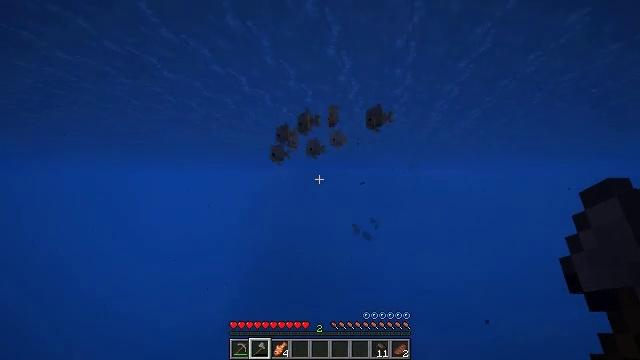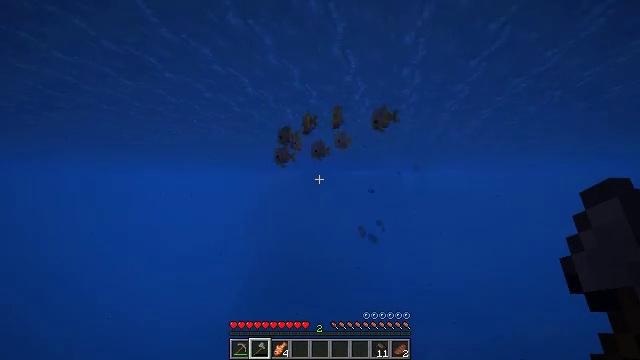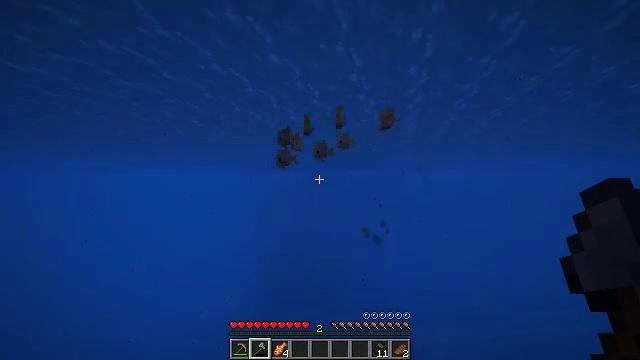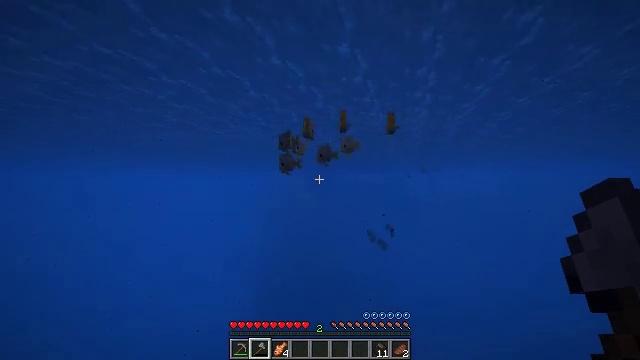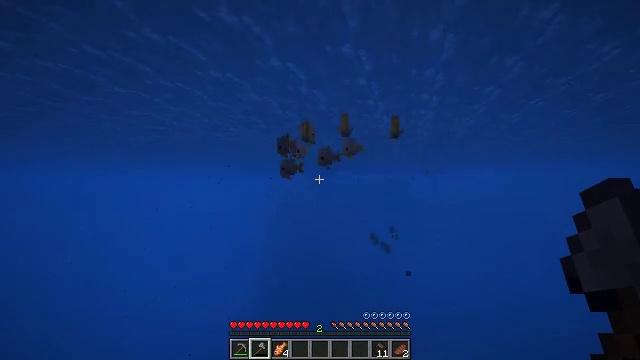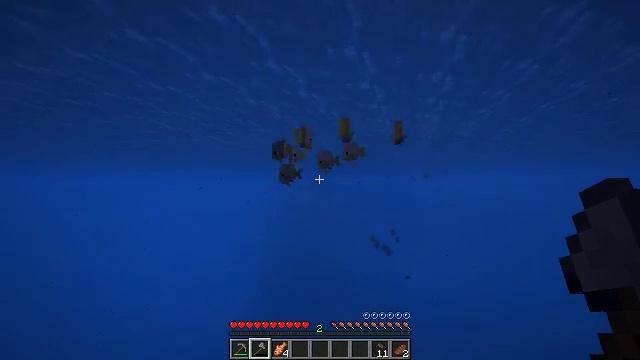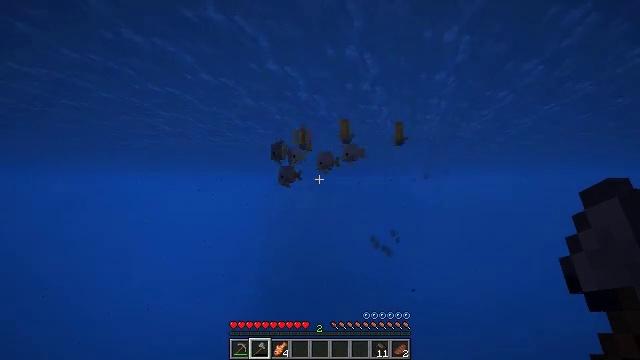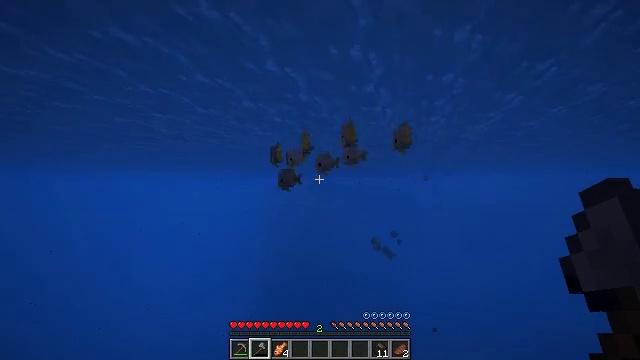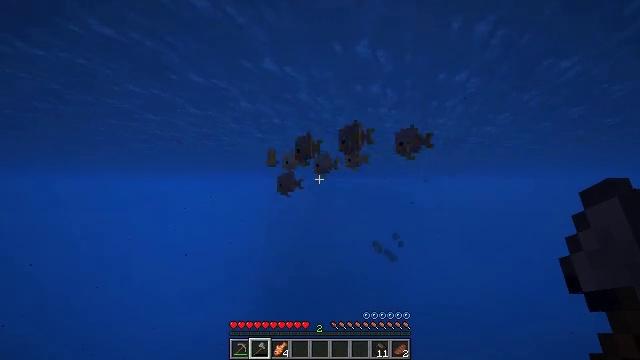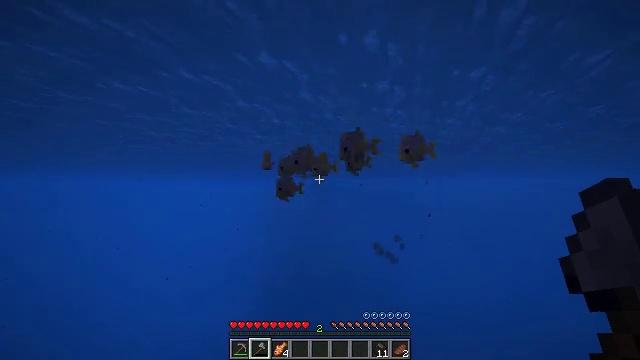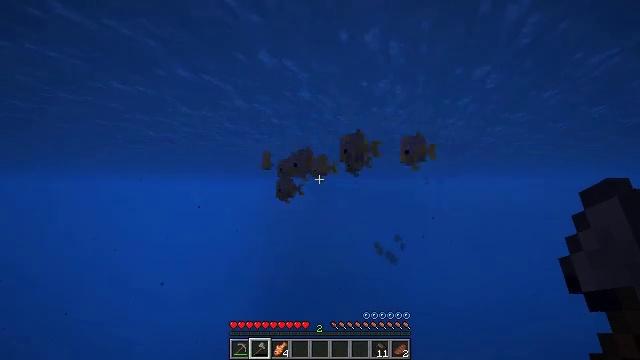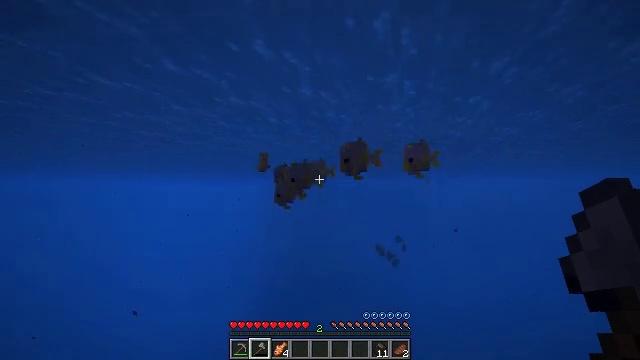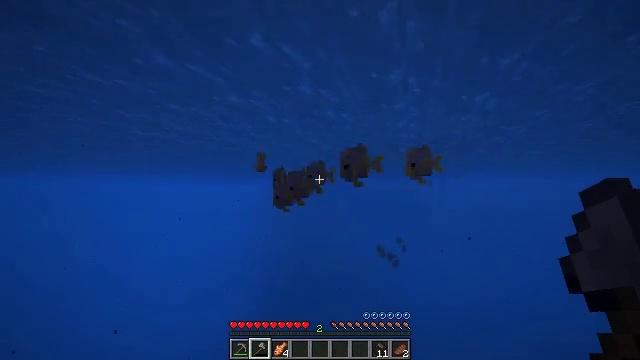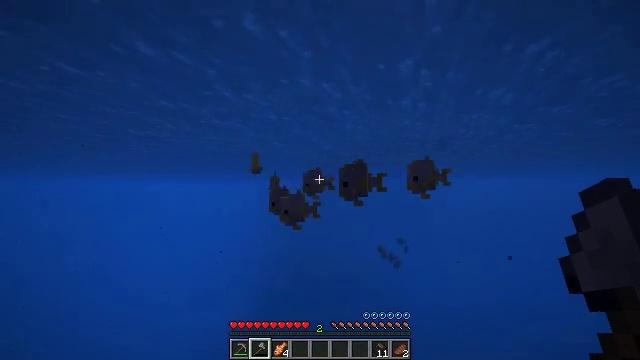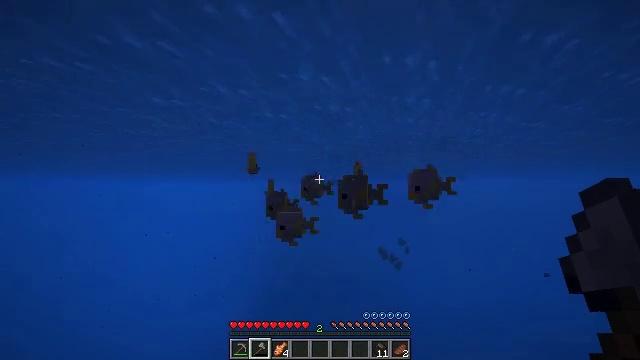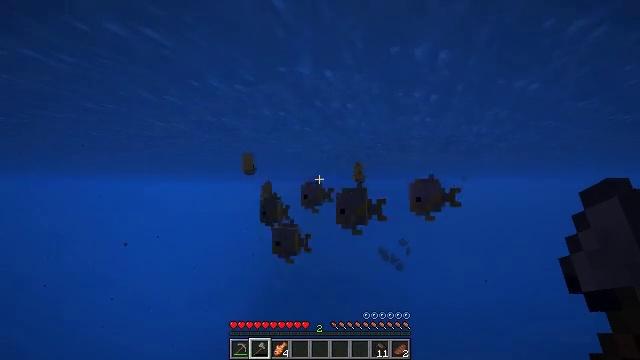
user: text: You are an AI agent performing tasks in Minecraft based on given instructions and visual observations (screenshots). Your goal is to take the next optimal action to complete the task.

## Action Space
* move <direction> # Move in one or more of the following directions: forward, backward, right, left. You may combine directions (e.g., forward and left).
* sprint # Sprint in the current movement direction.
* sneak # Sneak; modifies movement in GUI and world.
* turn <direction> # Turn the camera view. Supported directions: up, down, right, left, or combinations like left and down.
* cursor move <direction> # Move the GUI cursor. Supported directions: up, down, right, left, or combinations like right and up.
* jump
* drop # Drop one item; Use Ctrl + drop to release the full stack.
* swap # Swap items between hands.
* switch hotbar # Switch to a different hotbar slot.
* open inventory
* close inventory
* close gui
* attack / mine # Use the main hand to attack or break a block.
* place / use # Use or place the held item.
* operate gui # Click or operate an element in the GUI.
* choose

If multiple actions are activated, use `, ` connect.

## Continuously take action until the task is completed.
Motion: motion action
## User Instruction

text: Kill mobs in the water.
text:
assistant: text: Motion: move forward, turn left, jump
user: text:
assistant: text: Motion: move forward, jump
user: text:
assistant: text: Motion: move forward, turn left, jump
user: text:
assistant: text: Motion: move forward and move left, jump
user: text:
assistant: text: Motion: move forward and move left, jump
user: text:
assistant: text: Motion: move forward and move left
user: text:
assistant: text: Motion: move forward
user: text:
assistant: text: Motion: move forward
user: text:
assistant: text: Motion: move forward
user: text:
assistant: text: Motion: move forward
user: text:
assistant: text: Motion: move forward
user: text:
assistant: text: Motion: move forward
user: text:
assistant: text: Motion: move forward
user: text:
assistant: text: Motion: move forward
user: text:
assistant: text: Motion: move forward
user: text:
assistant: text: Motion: move forward
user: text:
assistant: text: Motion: move forward, attack / mine
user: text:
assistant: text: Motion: move forward, attack / mine
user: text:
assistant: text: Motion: move forward, turn down, attack / mine
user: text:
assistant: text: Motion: move forward, turn down, attack / mine
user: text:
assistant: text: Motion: move forward, turn down
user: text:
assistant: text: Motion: no_op
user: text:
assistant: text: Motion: no_op
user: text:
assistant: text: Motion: no_op
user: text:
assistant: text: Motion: no_op
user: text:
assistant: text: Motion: turn down
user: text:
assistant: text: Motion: turn left and down
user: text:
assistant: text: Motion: turn down
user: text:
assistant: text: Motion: no_op
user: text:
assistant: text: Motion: no_op